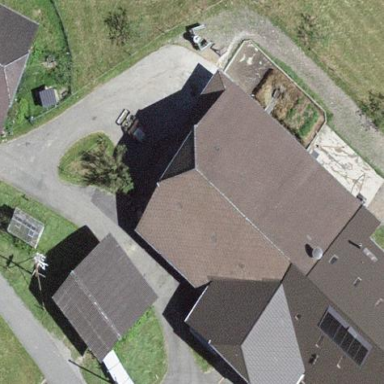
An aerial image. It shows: Farm building.